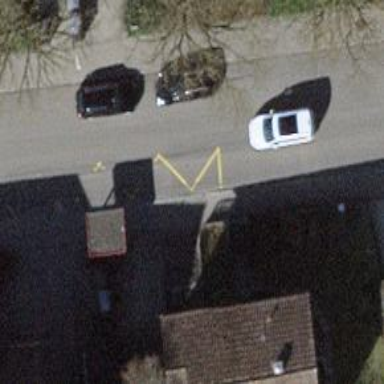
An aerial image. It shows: Asphalt road in residential area.